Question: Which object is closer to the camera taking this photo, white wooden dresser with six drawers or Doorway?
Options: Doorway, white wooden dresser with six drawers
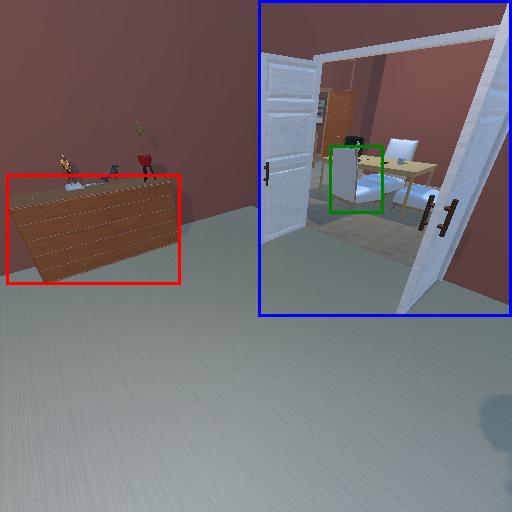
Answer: Doorway